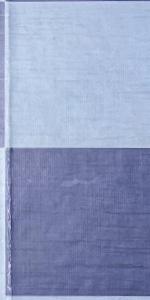
Label: Empty